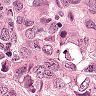
Metastatic tissue present: yes